Interaction volume radius: 10 \u00c5
Interaction volume height: 10 \u00c5
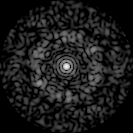
Disorder parameter: 0.845